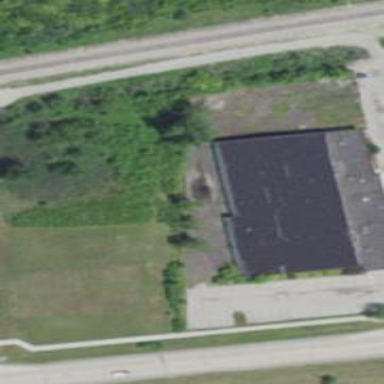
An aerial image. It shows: Building that houses bowling alley.